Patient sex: F
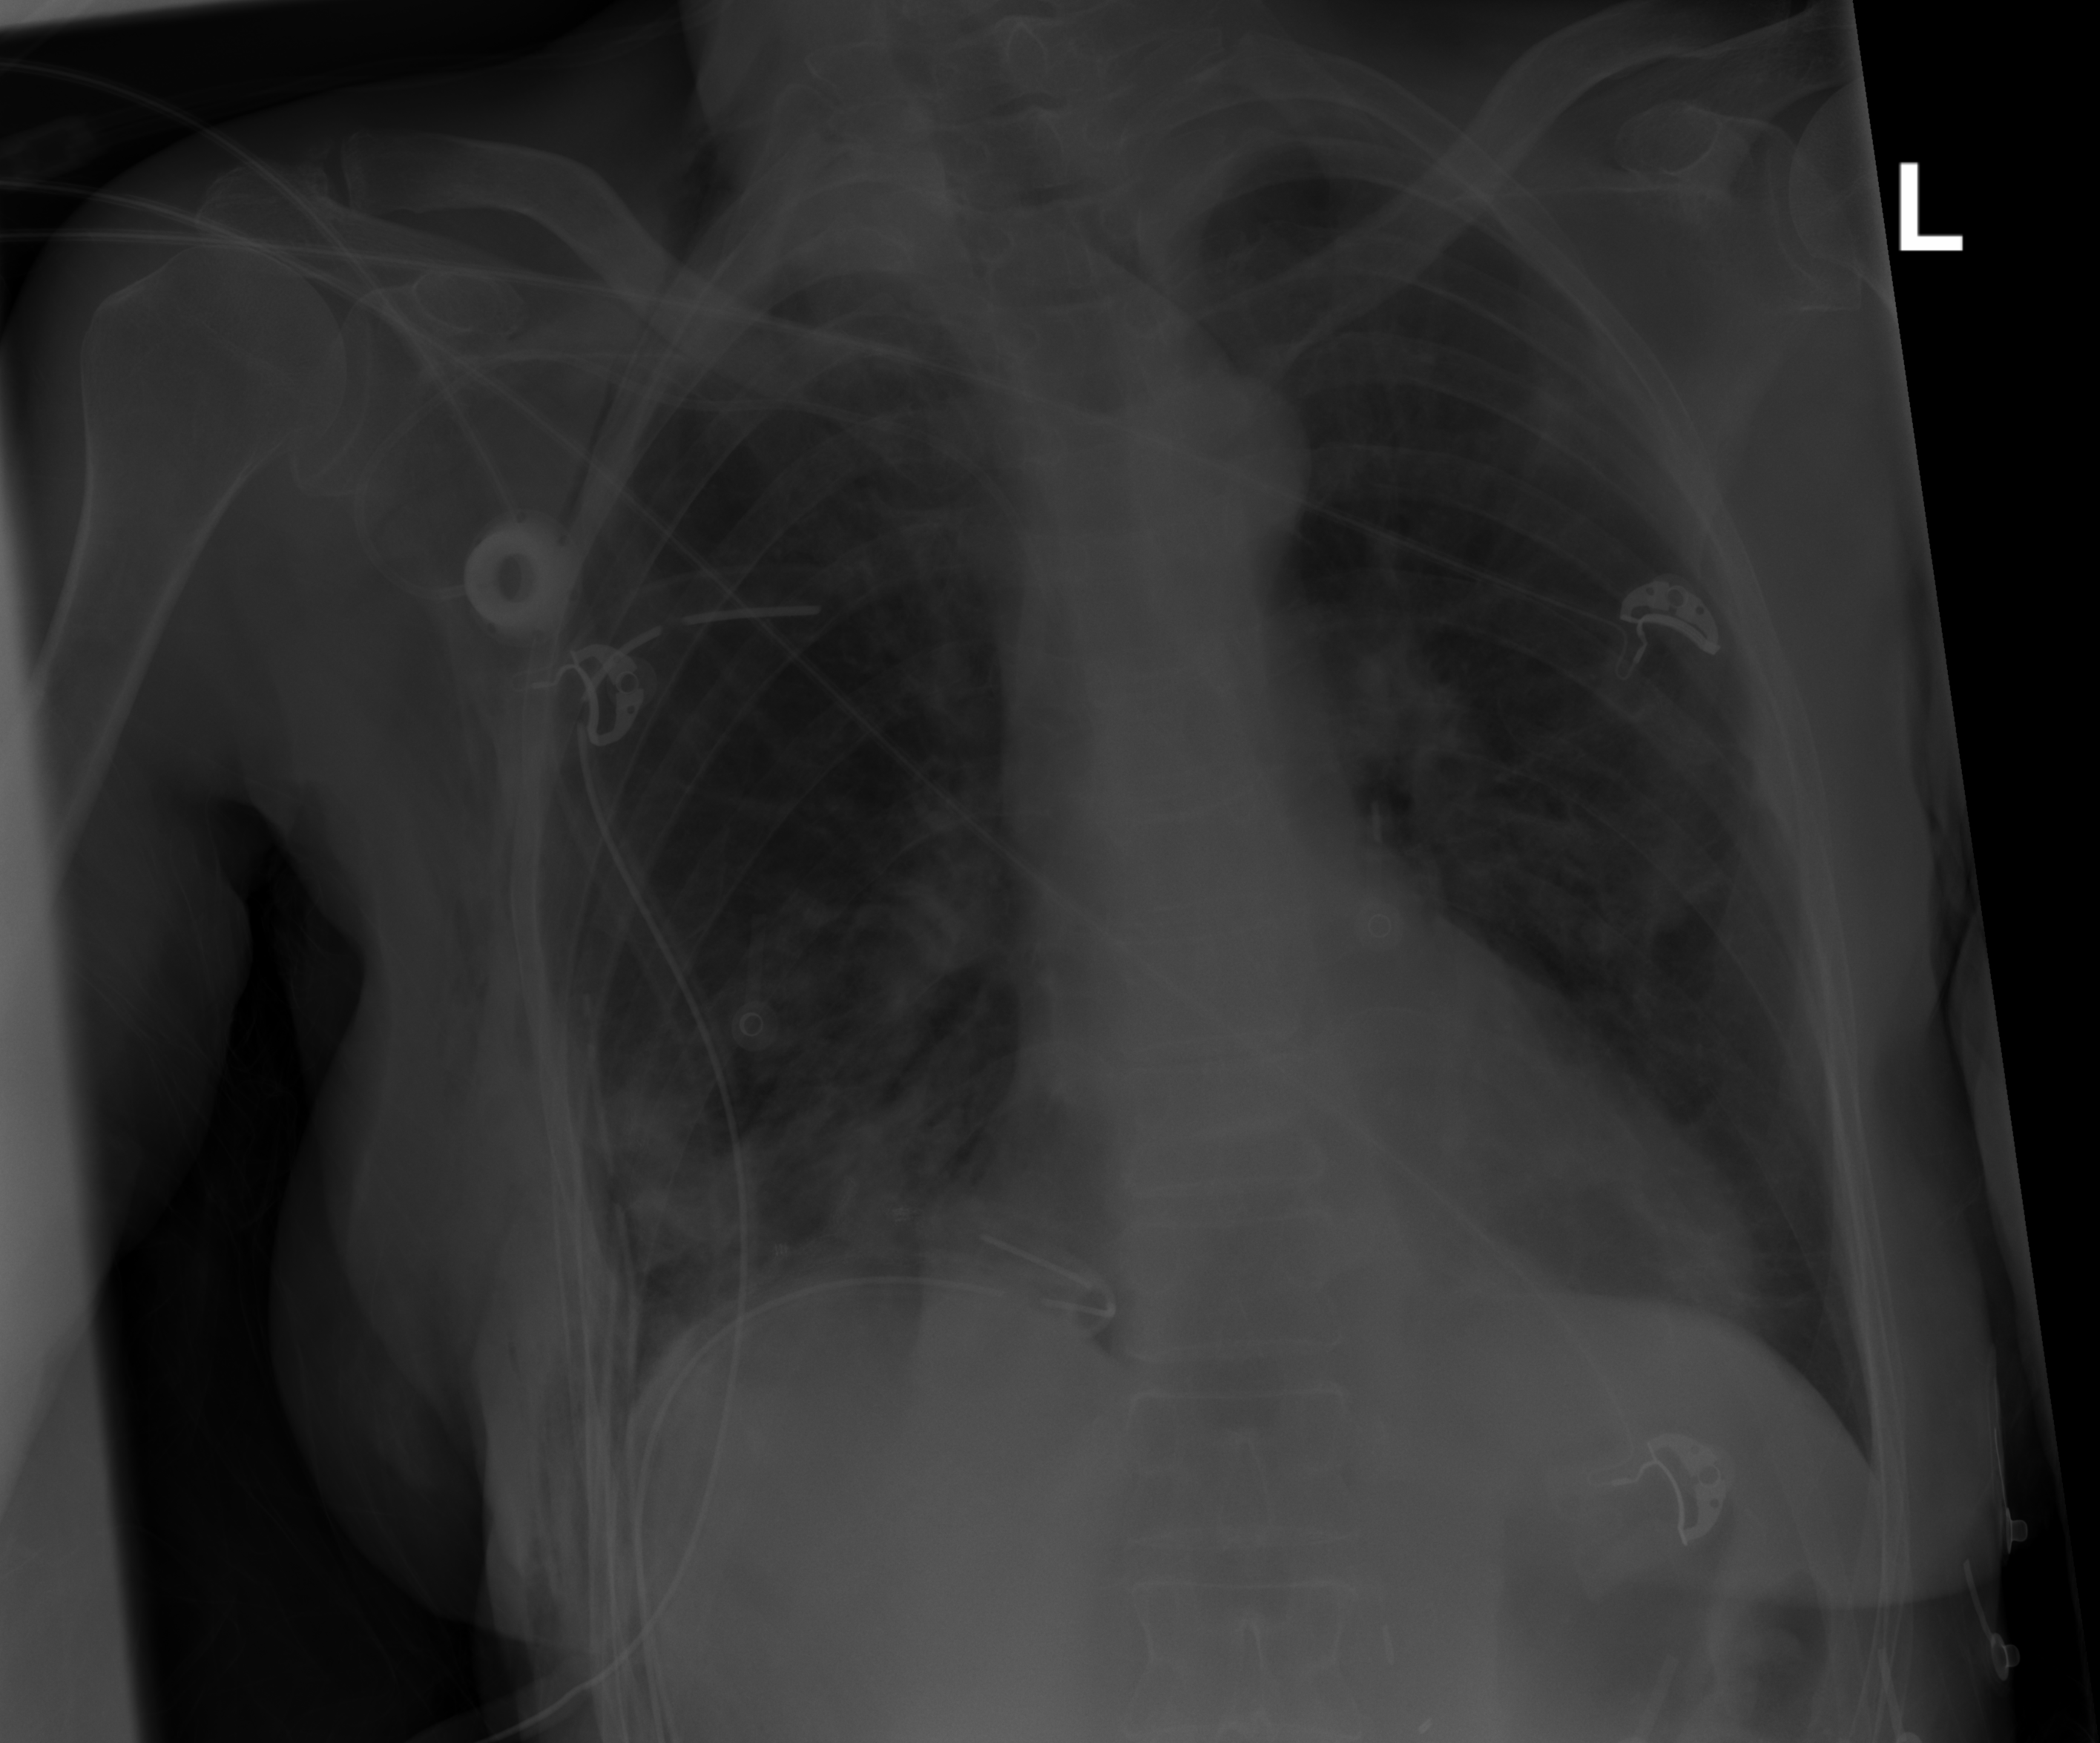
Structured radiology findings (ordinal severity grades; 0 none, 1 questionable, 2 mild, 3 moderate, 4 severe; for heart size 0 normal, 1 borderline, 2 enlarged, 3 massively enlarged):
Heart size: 0
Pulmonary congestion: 0
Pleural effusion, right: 0
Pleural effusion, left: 0
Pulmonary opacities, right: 1
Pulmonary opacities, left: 0
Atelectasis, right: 2
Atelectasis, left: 1